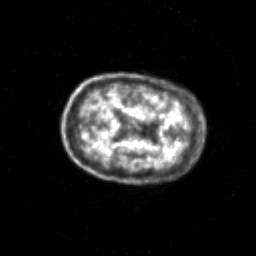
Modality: PET
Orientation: axial
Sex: female
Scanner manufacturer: siemens